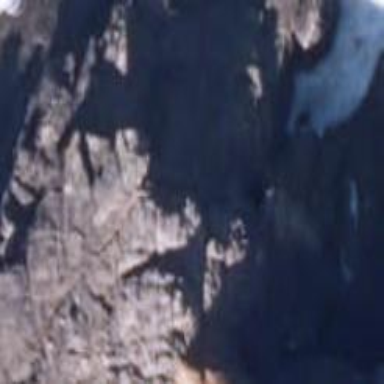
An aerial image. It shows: Natural cliff.